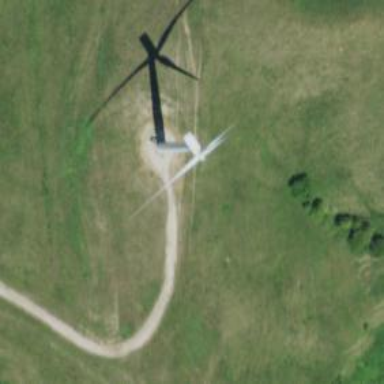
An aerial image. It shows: Wind generator powered by horizontal axis wind turbine.